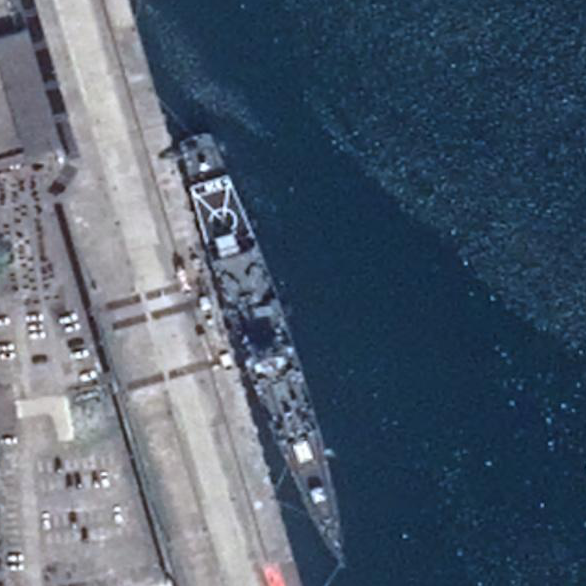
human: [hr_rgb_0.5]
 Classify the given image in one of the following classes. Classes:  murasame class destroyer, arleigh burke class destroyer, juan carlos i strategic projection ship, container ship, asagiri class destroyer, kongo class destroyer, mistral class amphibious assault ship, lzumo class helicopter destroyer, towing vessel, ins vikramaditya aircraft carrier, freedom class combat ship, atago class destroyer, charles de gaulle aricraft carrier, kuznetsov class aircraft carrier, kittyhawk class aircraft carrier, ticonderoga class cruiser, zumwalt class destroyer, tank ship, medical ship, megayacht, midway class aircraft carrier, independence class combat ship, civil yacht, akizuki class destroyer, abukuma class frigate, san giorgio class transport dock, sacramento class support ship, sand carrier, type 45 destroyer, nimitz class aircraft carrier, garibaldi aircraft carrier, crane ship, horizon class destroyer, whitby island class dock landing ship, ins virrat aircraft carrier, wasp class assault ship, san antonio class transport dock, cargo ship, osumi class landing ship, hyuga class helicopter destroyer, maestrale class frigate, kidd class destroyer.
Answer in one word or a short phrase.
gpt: Kidd class destroyer